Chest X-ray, PA view. Patient: 29 years old, sex F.
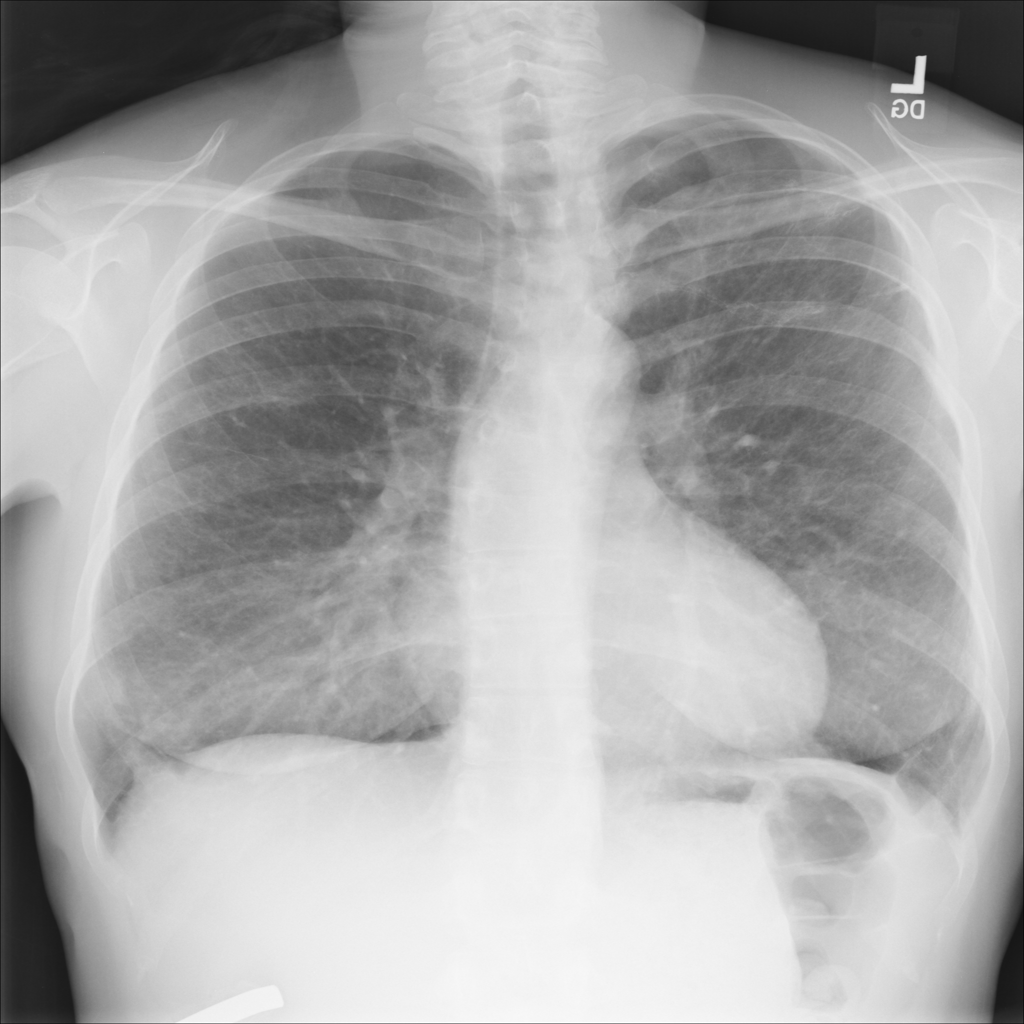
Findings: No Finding